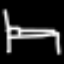
Label: bed